Question: I cannot get this to work in a multibar chart
'''
$scope.countsChart.options = {
deepWatchData: false,
chart: {
type: 'multiBarChart',
margin: {
top: 20,
right: 20,
bottom: 45,
left: 45
},
clipEdge: true,
duration: 500,
stacked: true,
showControls: false,
xAxis: {
showMaxMin: false,
tickFormat: d => $scope.countsChart.selectedGranularity().tickFormat(d)
},
yAxis: {
axisLabelDistance: -20,
tickFormat: d => parseInt(d).toLocaleString()
},
useInteractiveGuideline: false,
interactive: true,
tooltips: true,
tooltipContent: (key, x, y, e, graph) => '<h1>Test</h1>'
}
};
'''
Instead of my custom tooltip, the default tooltip still shows.

Anybody have success making a custom tooltip?
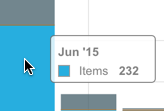
Answer: You'll want to use the chart.tooltip.contentGenerator method (ES6 equivalent to what I mocked in <URL>:
'''
$scope.countsChart.options = {
chart: {
...,
tooltip: {
contentGenerator: function (key, x, y, e, graph) {
return '<h1>Test</h1>';
}
// or if you're writing ES6:
// contentGenerator: (key, x, y, e, graph) => '<h1>Test</h1>';
}
}
}
'''